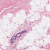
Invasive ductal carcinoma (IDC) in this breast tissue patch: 0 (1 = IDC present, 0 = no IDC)